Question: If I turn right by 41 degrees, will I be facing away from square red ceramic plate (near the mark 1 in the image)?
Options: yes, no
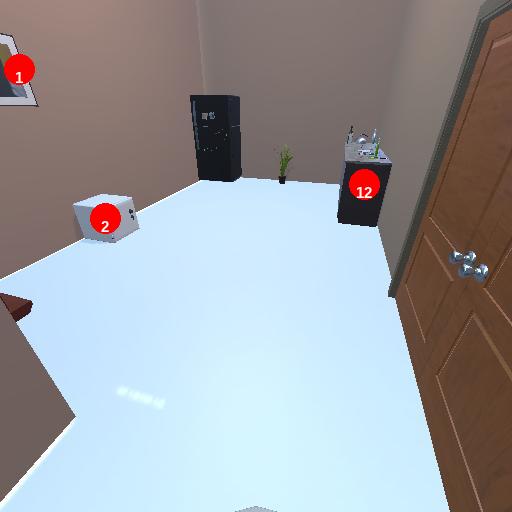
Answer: yes